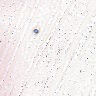
Metastatic tissue present: no